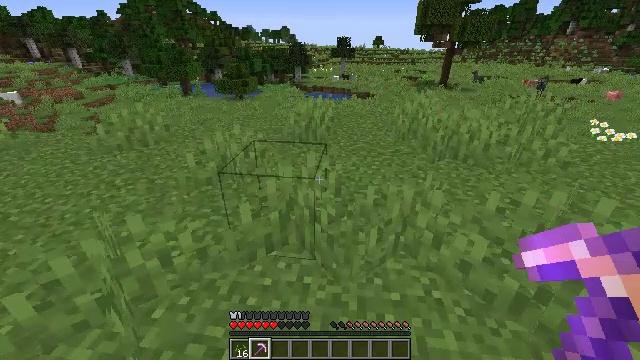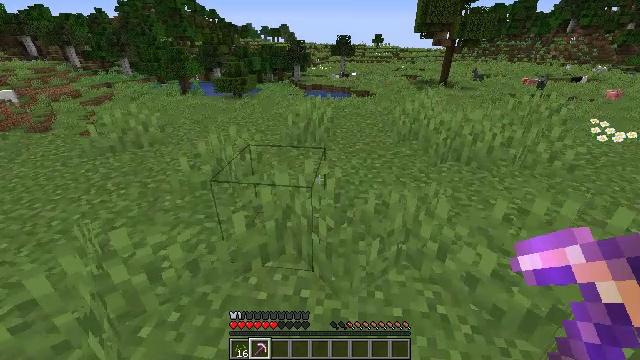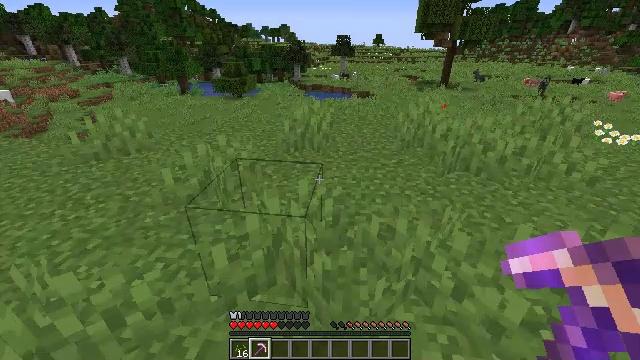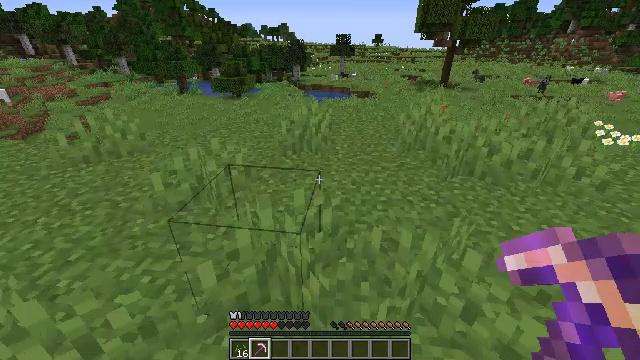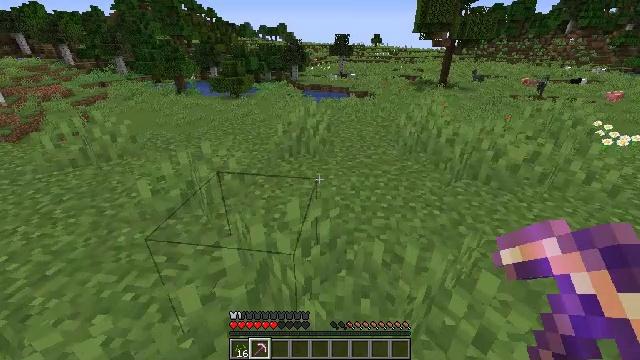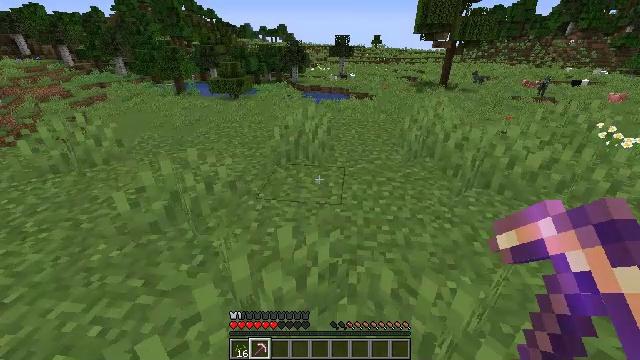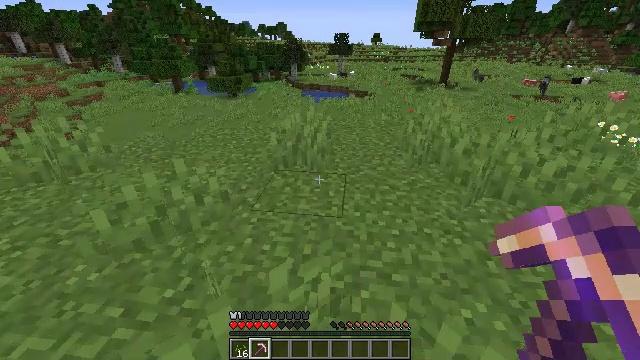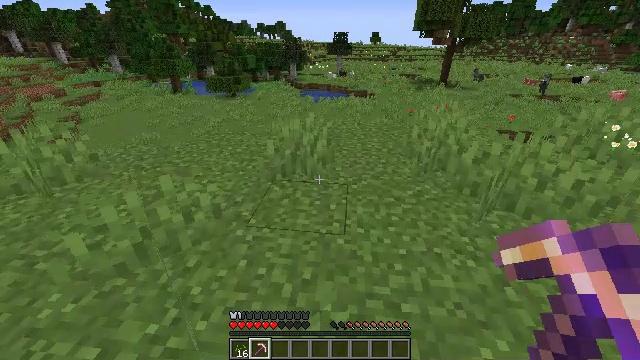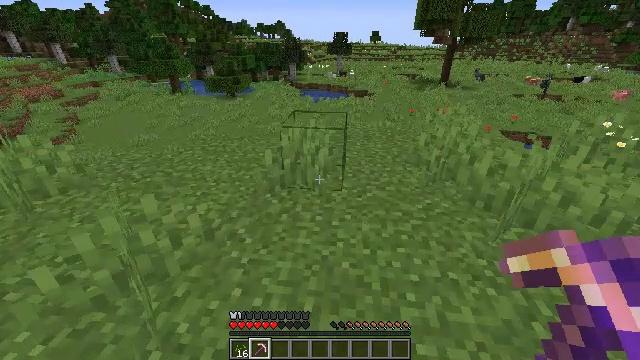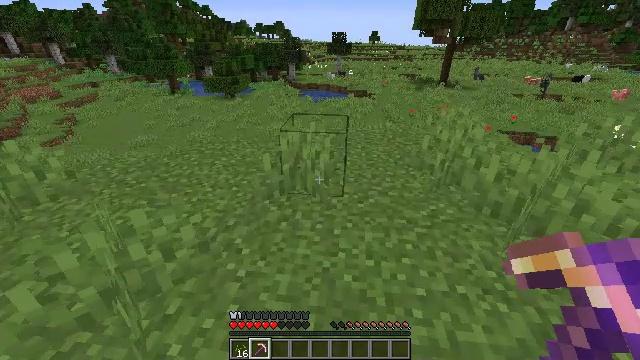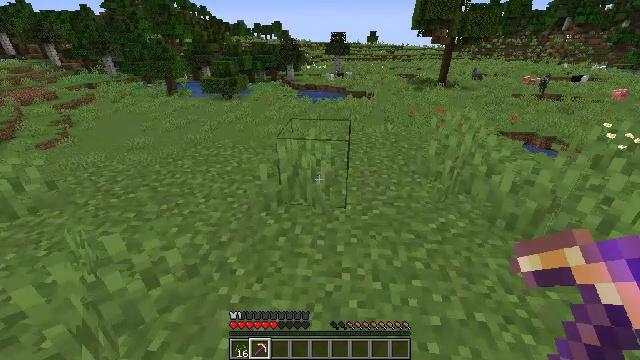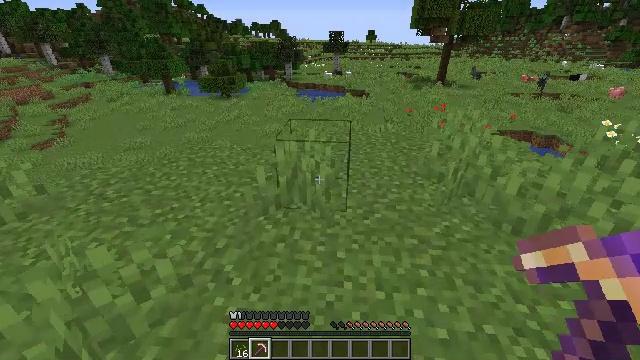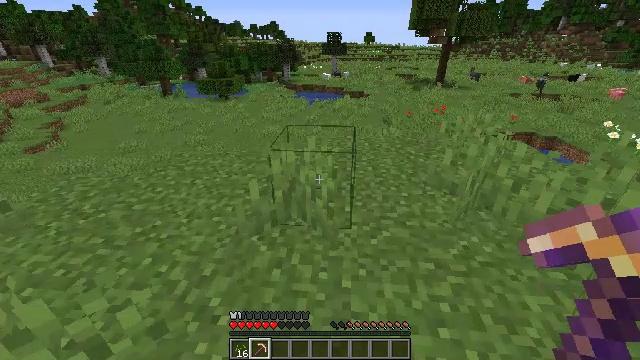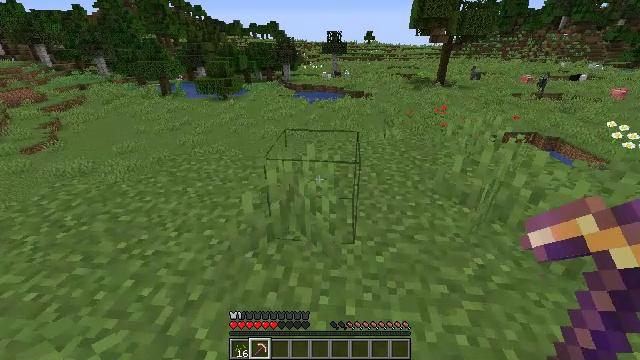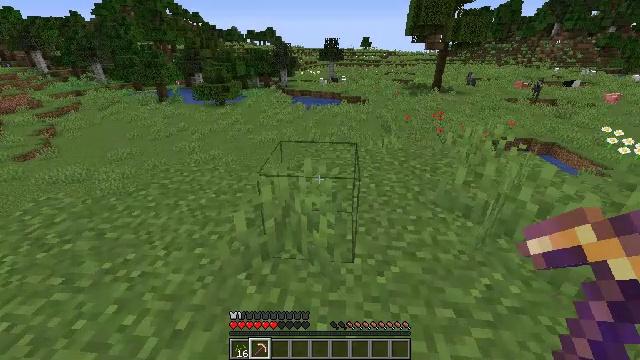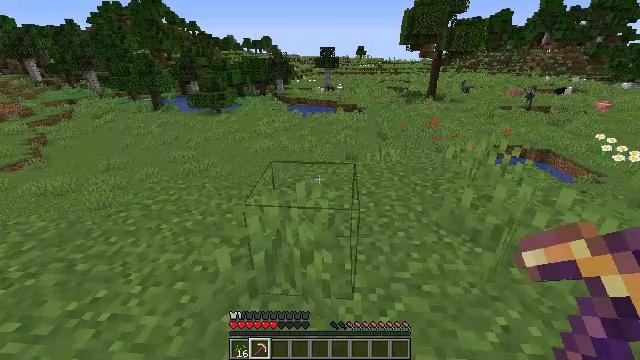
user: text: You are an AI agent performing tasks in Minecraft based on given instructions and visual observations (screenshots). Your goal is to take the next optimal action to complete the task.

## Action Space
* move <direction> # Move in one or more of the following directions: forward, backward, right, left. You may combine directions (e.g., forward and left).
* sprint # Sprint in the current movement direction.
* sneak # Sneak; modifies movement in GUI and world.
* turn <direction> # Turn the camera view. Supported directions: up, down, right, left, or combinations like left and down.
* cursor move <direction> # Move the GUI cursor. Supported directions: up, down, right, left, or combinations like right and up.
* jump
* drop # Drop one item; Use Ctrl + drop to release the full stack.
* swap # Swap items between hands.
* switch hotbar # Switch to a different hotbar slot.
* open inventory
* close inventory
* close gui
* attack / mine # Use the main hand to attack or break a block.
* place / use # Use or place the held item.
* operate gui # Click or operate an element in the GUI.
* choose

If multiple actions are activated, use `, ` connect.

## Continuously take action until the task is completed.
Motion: motion action
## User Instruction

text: Harvest grass block to clear the area.
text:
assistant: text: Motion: move forward
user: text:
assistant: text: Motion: move forward
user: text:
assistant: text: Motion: move forward
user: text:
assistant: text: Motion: move forward
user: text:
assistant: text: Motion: move forward
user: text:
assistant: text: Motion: move forward
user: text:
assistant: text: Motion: move forward
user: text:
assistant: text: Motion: move forward
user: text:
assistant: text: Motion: move forward
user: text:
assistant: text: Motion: move forward
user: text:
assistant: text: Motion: move forward
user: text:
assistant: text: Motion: move forward
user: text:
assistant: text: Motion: move forward
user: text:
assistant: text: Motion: move forward, turn up
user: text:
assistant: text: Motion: move forward, turn up
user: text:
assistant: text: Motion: move forward, turn right and up
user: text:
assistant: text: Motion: move forward, turn right and up
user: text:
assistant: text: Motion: move forward
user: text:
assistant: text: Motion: move forward
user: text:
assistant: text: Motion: move forward, turn up
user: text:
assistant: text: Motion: move forward, turn up
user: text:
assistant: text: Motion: move forward
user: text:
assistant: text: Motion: move forward
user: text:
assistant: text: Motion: move forward
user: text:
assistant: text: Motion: move forward
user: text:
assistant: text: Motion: move forward
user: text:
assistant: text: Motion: move forward
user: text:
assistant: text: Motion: move forward
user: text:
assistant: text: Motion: move forward, turn up
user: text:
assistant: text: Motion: move forward, turn up